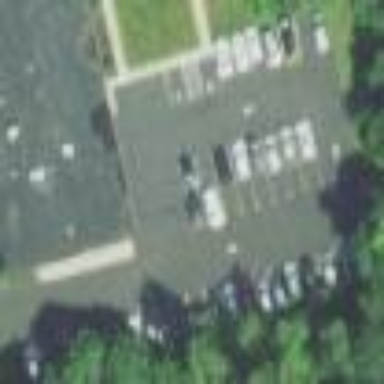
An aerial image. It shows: Parking area.